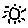
Label: sun